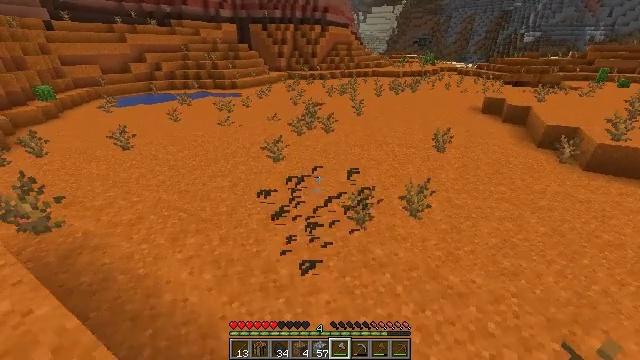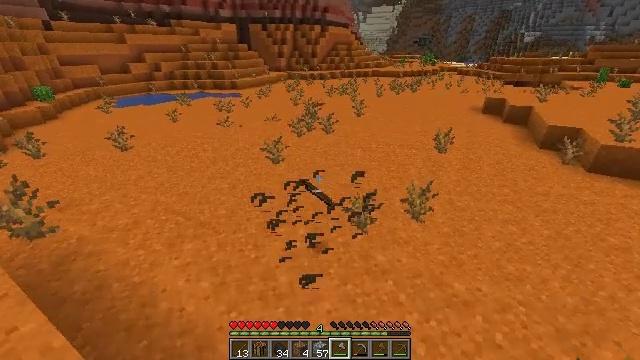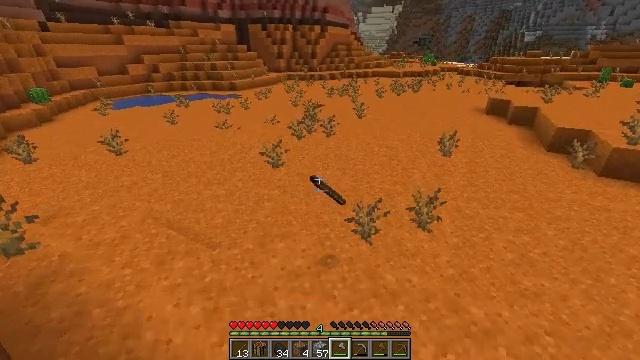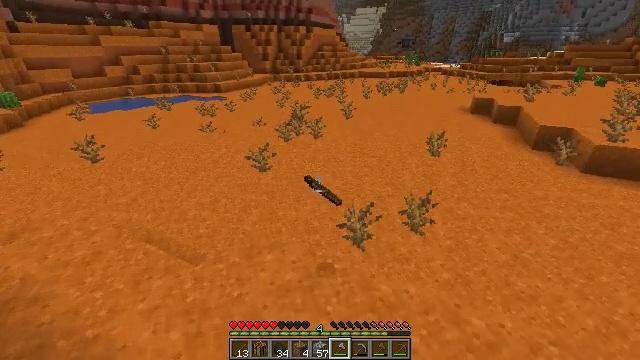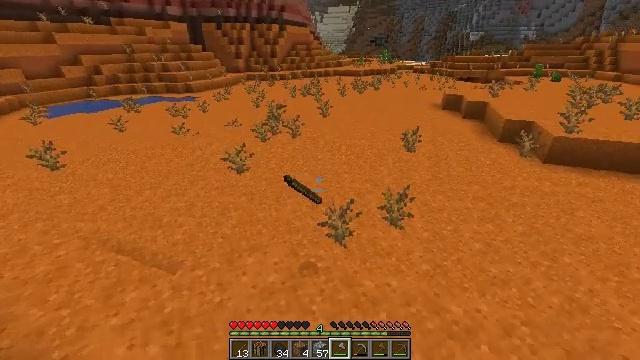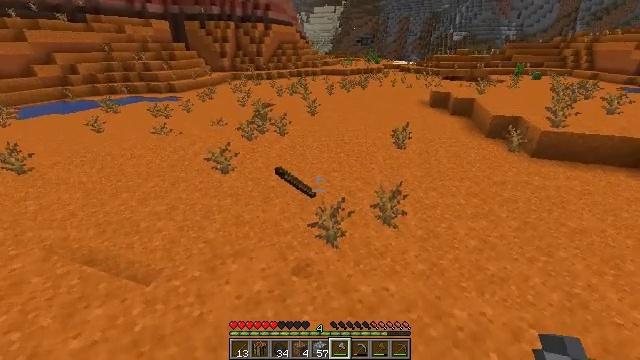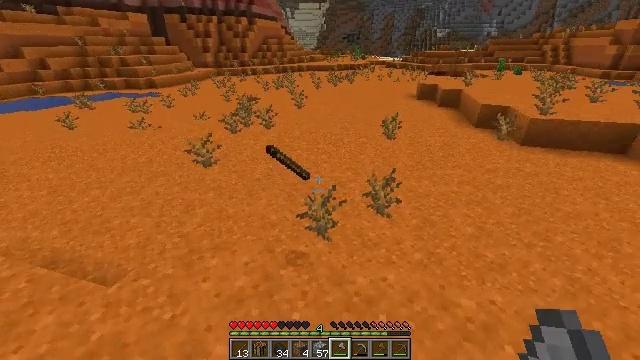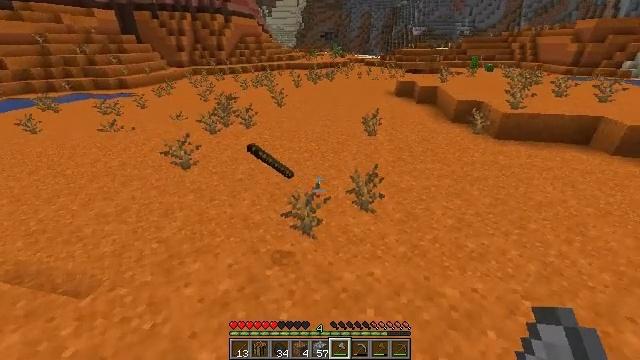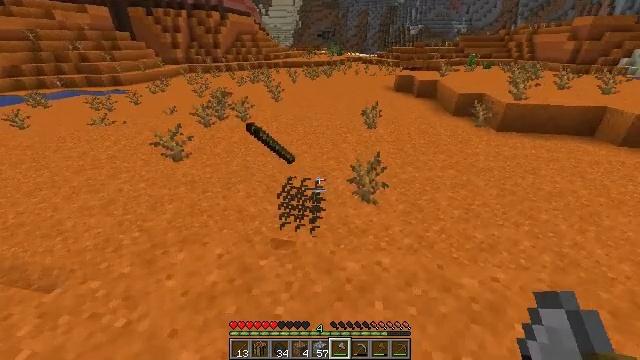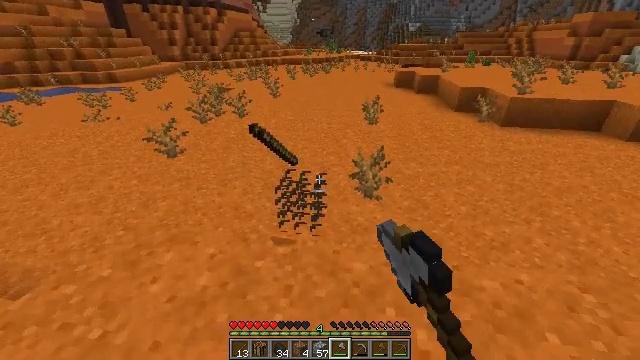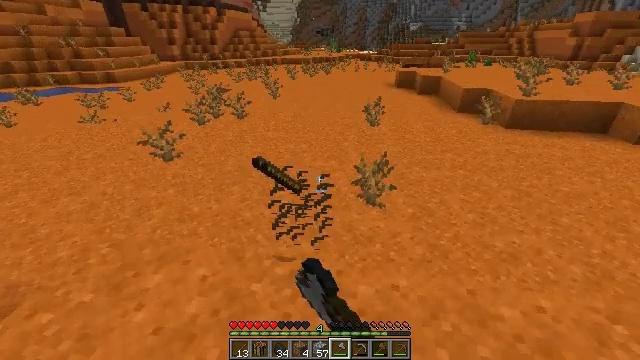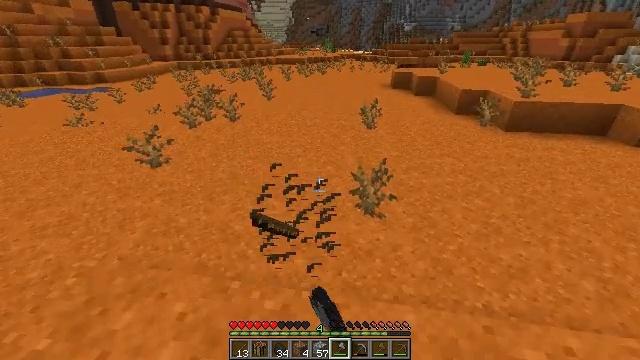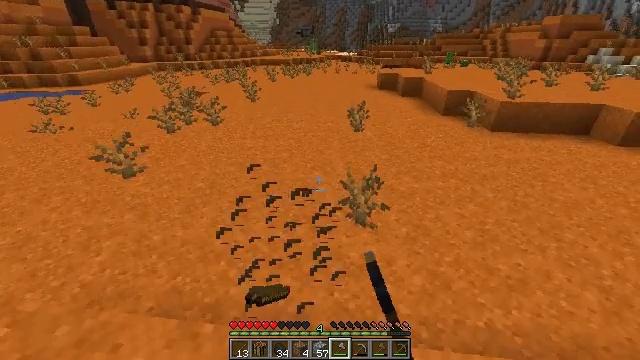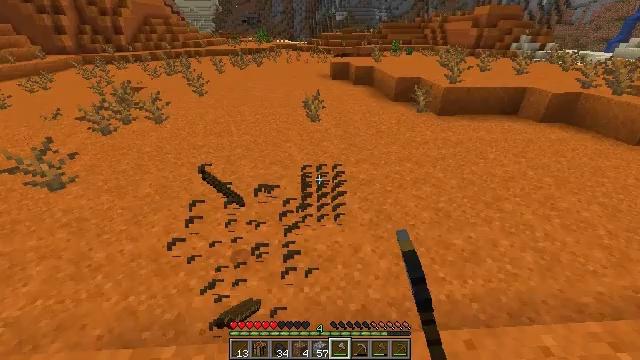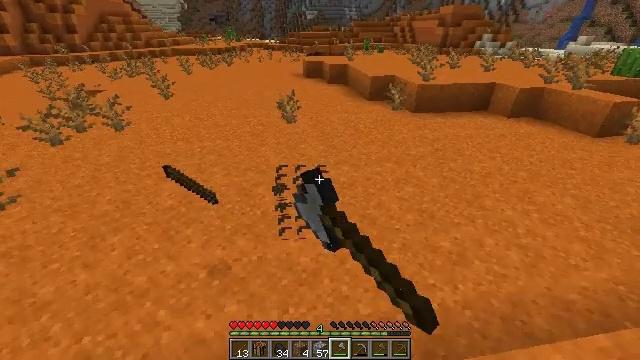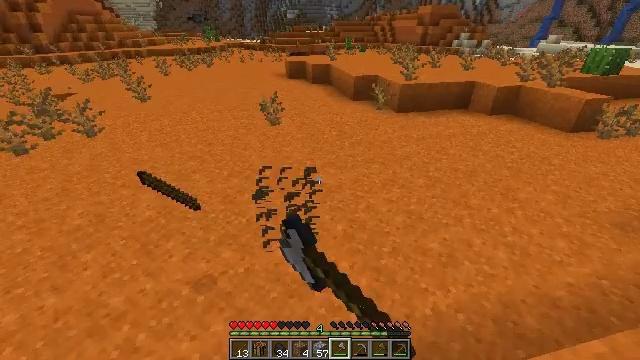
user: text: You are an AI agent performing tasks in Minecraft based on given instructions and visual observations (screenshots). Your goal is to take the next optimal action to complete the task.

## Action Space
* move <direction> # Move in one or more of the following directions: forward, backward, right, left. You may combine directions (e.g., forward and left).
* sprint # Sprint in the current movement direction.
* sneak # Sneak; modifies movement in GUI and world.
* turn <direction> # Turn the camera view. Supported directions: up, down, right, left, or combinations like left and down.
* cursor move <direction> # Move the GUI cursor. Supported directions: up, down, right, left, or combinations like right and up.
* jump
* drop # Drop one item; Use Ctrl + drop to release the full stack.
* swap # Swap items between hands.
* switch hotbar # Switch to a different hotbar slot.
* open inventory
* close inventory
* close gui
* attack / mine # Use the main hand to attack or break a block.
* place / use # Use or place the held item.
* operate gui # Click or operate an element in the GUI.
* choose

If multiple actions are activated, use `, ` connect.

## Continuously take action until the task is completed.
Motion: motion action
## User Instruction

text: Harvest the dead bush.
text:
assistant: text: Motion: move forward, attack / mine
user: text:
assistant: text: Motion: move forward, attack / mine
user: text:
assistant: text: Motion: move forward, turn right, attack / mine
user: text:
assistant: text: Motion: move forward, turn right, attack / mine
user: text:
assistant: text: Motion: move forward, turn right, attack / mine
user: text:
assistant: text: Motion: move forward, turn right, attack / mine
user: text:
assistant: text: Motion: move forward, turn right, attack / mine
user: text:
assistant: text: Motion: move forward, attack / mine
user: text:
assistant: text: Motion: move forward, attack / mine
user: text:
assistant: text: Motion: move forward, attack / mine
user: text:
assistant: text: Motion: move forward, turn right, attack / mine
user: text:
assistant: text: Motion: move forward, turn right, attack / mine
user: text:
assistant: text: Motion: move forward, turn right and down, attack / mine
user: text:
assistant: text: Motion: move forward, turn right, attack / mine
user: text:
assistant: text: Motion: move forward, turn right, attack / mine
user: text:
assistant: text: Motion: move forward, turn right, attack / mine
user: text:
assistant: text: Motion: move forward, turn right, attack / mine
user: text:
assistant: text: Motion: move forward, turn right, attack / mine
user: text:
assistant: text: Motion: move forward, attack / mine
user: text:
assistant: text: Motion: move forward, turn right and up, attack / mine
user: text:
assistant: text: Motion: move forward, turn right and up
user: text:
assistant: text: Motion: move forward, turn right and up
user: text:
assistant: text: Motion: move forward
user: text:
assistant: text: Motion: move forward
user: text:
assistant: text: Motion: move forward, turn left
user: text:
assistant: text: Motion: move forward, turn left
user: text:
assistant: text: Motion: move forward
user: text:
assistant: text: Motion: no_op
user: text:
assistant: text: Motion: no_op
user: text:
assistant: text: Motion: move forward